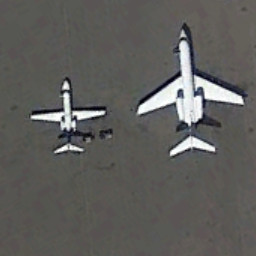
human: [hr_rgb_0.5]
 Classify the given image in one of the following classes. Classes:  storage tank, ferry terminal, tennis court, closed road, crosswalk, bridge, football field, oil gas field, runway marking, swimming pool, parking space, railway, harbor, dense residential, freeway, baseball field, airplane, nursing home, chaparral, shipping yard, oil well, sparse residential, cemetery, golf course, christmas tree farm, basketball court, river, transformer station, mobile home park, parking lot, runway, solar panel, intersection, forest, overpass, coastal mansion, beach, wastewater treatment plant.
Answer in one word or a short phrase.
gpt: airplane